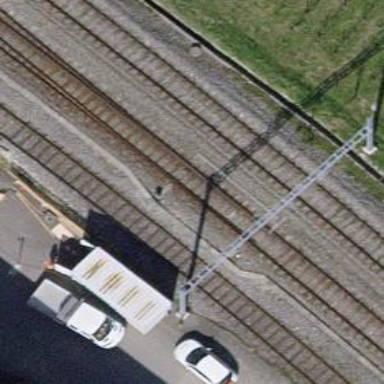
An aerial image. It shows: Railway switch.